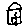
Label: house